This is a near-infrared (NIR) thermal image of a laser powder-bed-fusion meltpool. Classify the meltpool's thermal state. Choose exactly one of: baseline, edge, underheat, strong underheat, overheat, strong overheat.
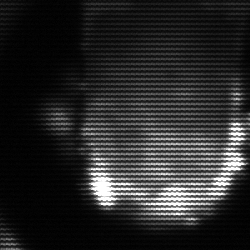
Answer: baseline